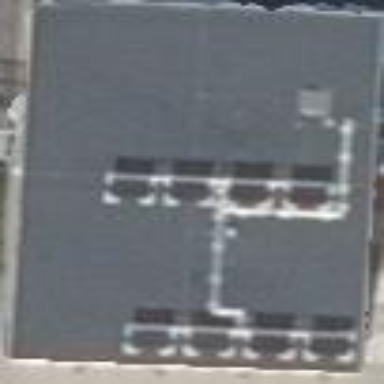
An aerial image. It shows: Building with flat grey roof. The roof is dark grey in color.